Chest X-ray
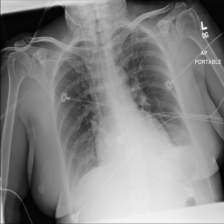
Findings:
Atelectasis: negative
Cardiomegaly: negative
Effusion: negative
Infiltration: negative
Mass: negative
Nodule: negative
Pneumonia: negative
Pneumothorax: negative
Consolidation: negative
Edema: negative
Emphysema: negative
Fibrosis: negative
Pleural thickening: negative
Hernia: negative